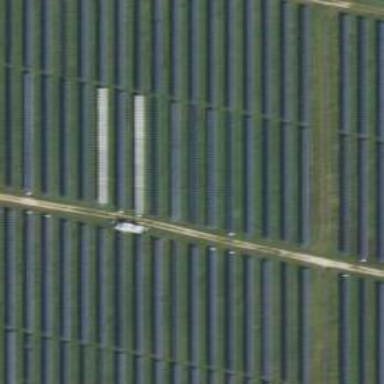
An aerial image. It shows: Solar power generator with photovoltaic panels.